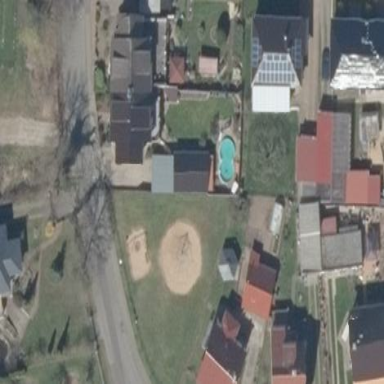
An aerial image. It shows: Playground area for leisure land.